高二 · 代数
(2020安徽高三) 已知 $x, y$ 满足约束条件 $\left\{\begin{array}{l}x-2 y+3 \geq 0 \\ 2 x-3 y+4 \leq 0 \\ y \geq 0\end{array}\right.$, 若目标函数 $z=m x+n y-2$ 的最大值为 1 (其中 $m>0, n>0$ ), 则 $\frac{1}{2 m}+\frac{1}{n}$ 的最小值为 ( )
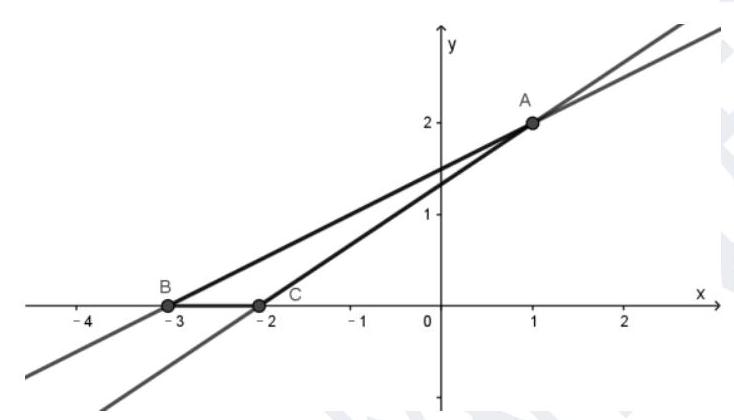
A. 3
B. 1
C. 2
D. $\frac{3}{2}$
答案: D
解析:

【分析】画出可行域, 根据目标函数 $\mathrm{z}$ 的最大值求得 $m, n$ 的关系式 $m+2 n=3$, 再利用基本不等式求得 $\frac{1}{2 m}+\frac{1}{n}$ 的最小值.

【详解】画出可行域如下图所示, 由于 $m>0, n>0$, 所以基准直线 $m x+n y=0$ 的斜率为负数, 故目标函数在点 $A(1,2)$ 处取得最大值, 即 $m+2 n-2=1$, 所以 $m+2 n=3$

$\frac{1}{2 m}+\frac{1}{n}=\frac{1}{3} \times\left(\frac{1}{2 m}+\frac{1}{n}\right) \times(m+2 n)=\frac{1}{3} \times\left(\frac{5}{2}+\frac{n}{m}+\frac{m}{n}\right) \geq \frac{1}{3} \times\left(\frac{5}{2}+2 \sqrt{\frac{n}{m} \cdot \frac{m}{n}}\right)=\frac{1}{3} \times \frac{9}{2}=\frac{3}{2}$, 当且仅当 $\frac{n}{m}=\frac{m}{n}, m=n=1$ 时等号成立, 所以 $\frac{1}{2 m}+\frac{1}{n}$ 的最小值为 $\frac{3}{2}$.故选: D

【点睛】本小题主要考查根据目标函数的最值求参数, 考查基本不等式求最值, 考查数形结合的数学思想方法，属于中档题.